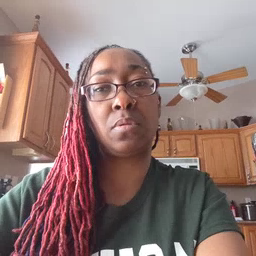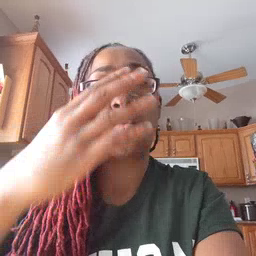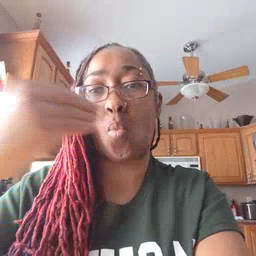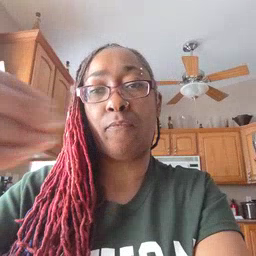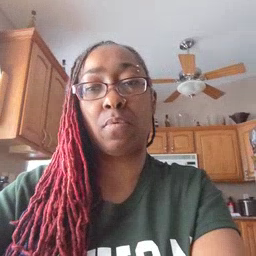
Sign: wolf